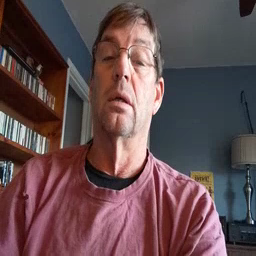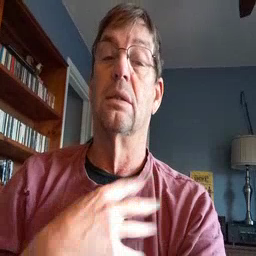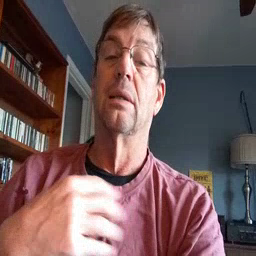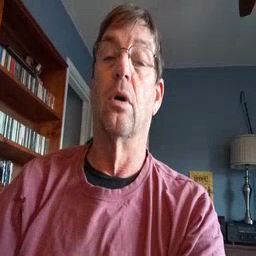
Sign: zebra